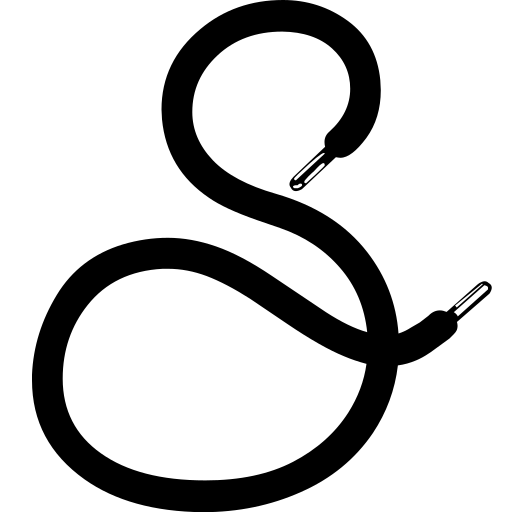
Tags: icon, FontAwesome, fa-icon, brand, shoelace